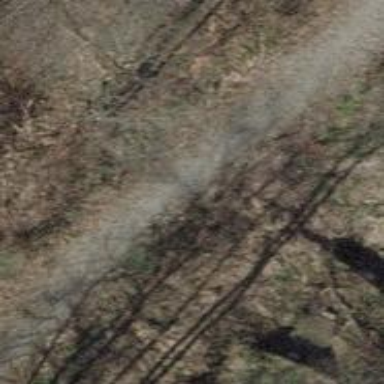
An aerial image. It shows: Path.